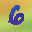
Label: 6